Question: My assignment asks for me to add items to a shopping cart, asking the user for input. We are to use the add method but I keep getting an error. I have tried this for days, I have also searched the web and can't find an answer I understand.
'''
List<Double> shoppingCart = new ArrayList<Double>();
shoppingCart.add(" ");
double shoppingCartItem;
shoppingCartItem = numberReader.nextDouble();
for (int counter = 0; counter <shoppingCart.size(); counter++) {
System.out.print("Item");
}
'''
Any help would be greatly appreciated. Also, I am extremely new to java.
I realized what I was trying to do may not have been clear. This is how the completed program should look. I have been working on this for days. Any direction would be so appreciated. I am at a lost, everything I've done has made this worst.

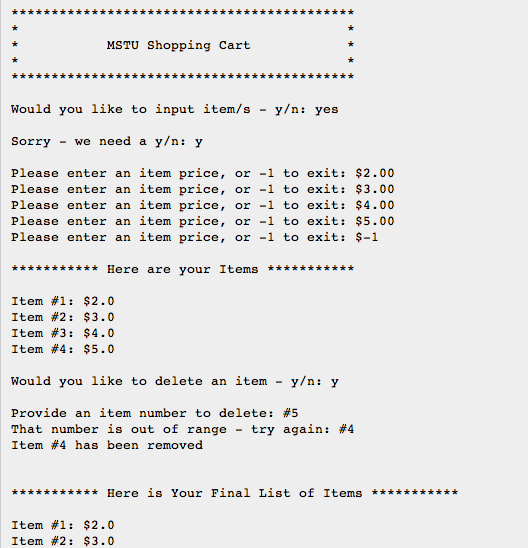
Answer: The 'add(obj)' function will add the given object to the list. So you should add your double variable to it. You need to add an 'empty' element beforehand (which is what I assume you were tying to do with the empty string?)
E.g
'''
ArrayList<Double> shoppingCart = new ArrayList<Double>();
double shoppingCartItem;
shoppingCartItem = numberReader.nextDouble();
shoppingCart.add(shoppingCartItem);
for (int counter = 0; counter <shoppingCart.size(); counter++) {
System.out.print("Item");
}
'''
Although it might be intimidating at first, its always a good idea to have a read of the docs when working with Classes and functions you arn't familiar with. For example <URL> method.
And I'm guessing you'll probably want to use the retrieve the doubles in your list at some point, so have a read of the 'get()' method.